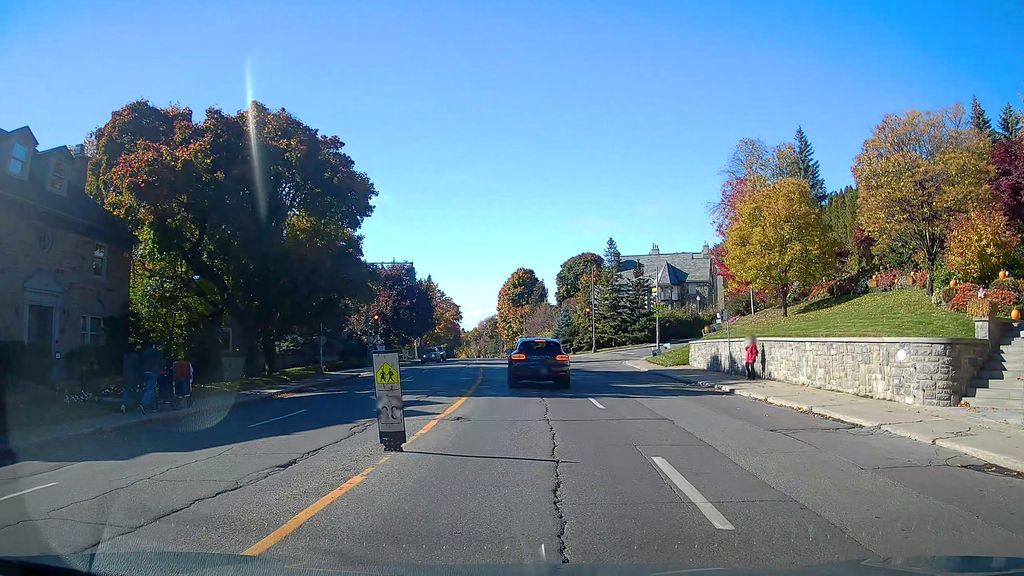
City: montreal